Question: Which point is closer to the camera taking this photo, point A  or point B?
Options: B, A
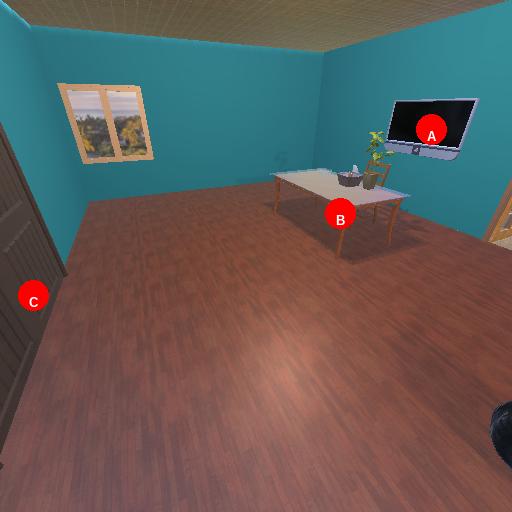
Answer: B